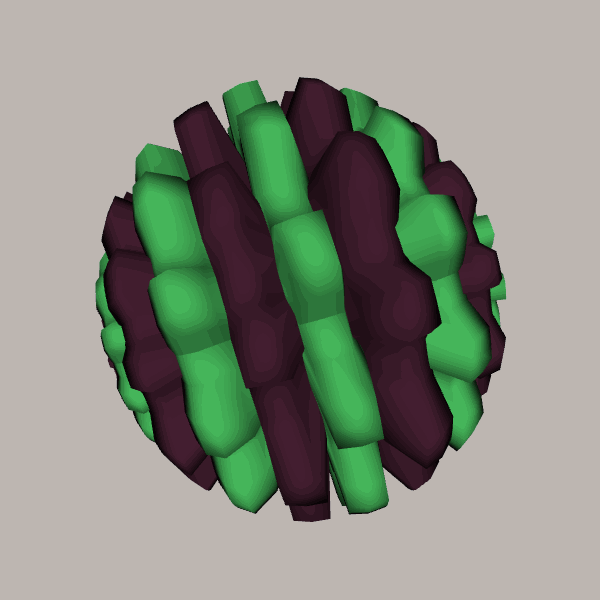
Background: light